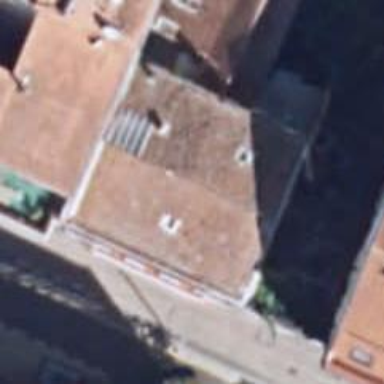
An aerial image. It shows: Café.